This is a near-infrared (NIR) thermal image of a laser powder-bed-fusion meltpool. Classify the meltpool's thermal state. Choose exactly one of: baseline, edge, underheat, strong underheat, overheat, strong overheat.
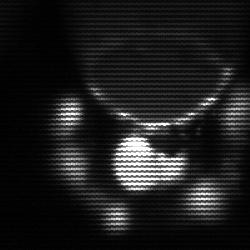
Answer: edge